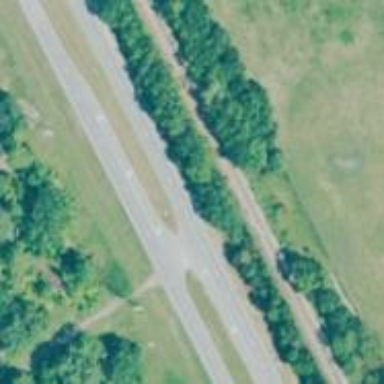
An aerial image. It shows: Trunk link highway.